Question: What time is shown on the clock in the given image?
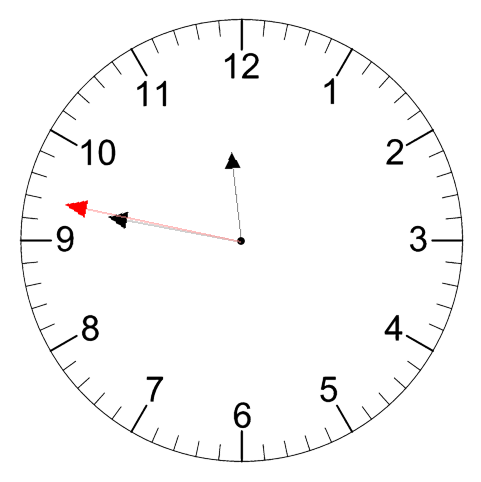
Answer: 11:46:47